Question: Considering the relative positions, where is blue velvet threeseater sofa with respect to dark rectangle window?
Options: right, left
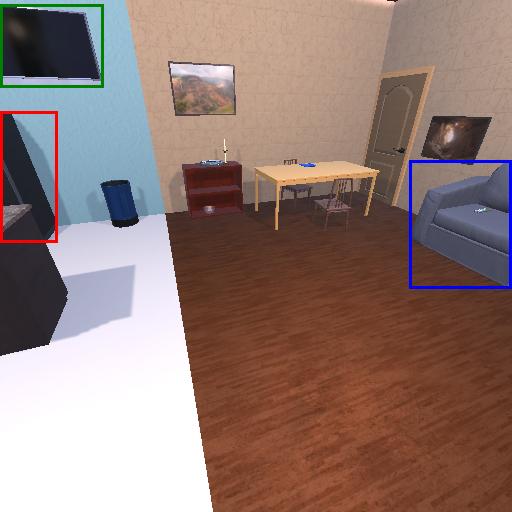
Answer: right